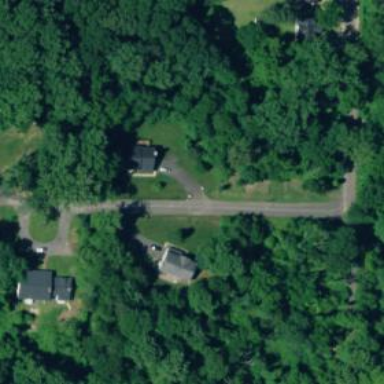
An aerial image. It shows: Residential road.